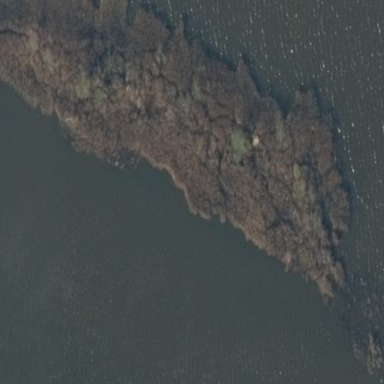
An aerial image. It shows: Islet covered with woodland.